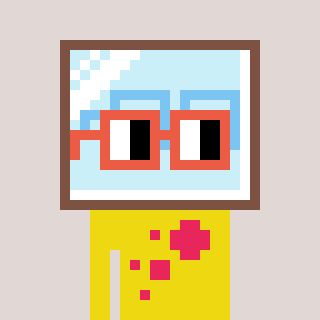
a pixel art character with square orange glasses, a mirror-shaped head and a yellow-colored body on a warm background